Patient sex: M
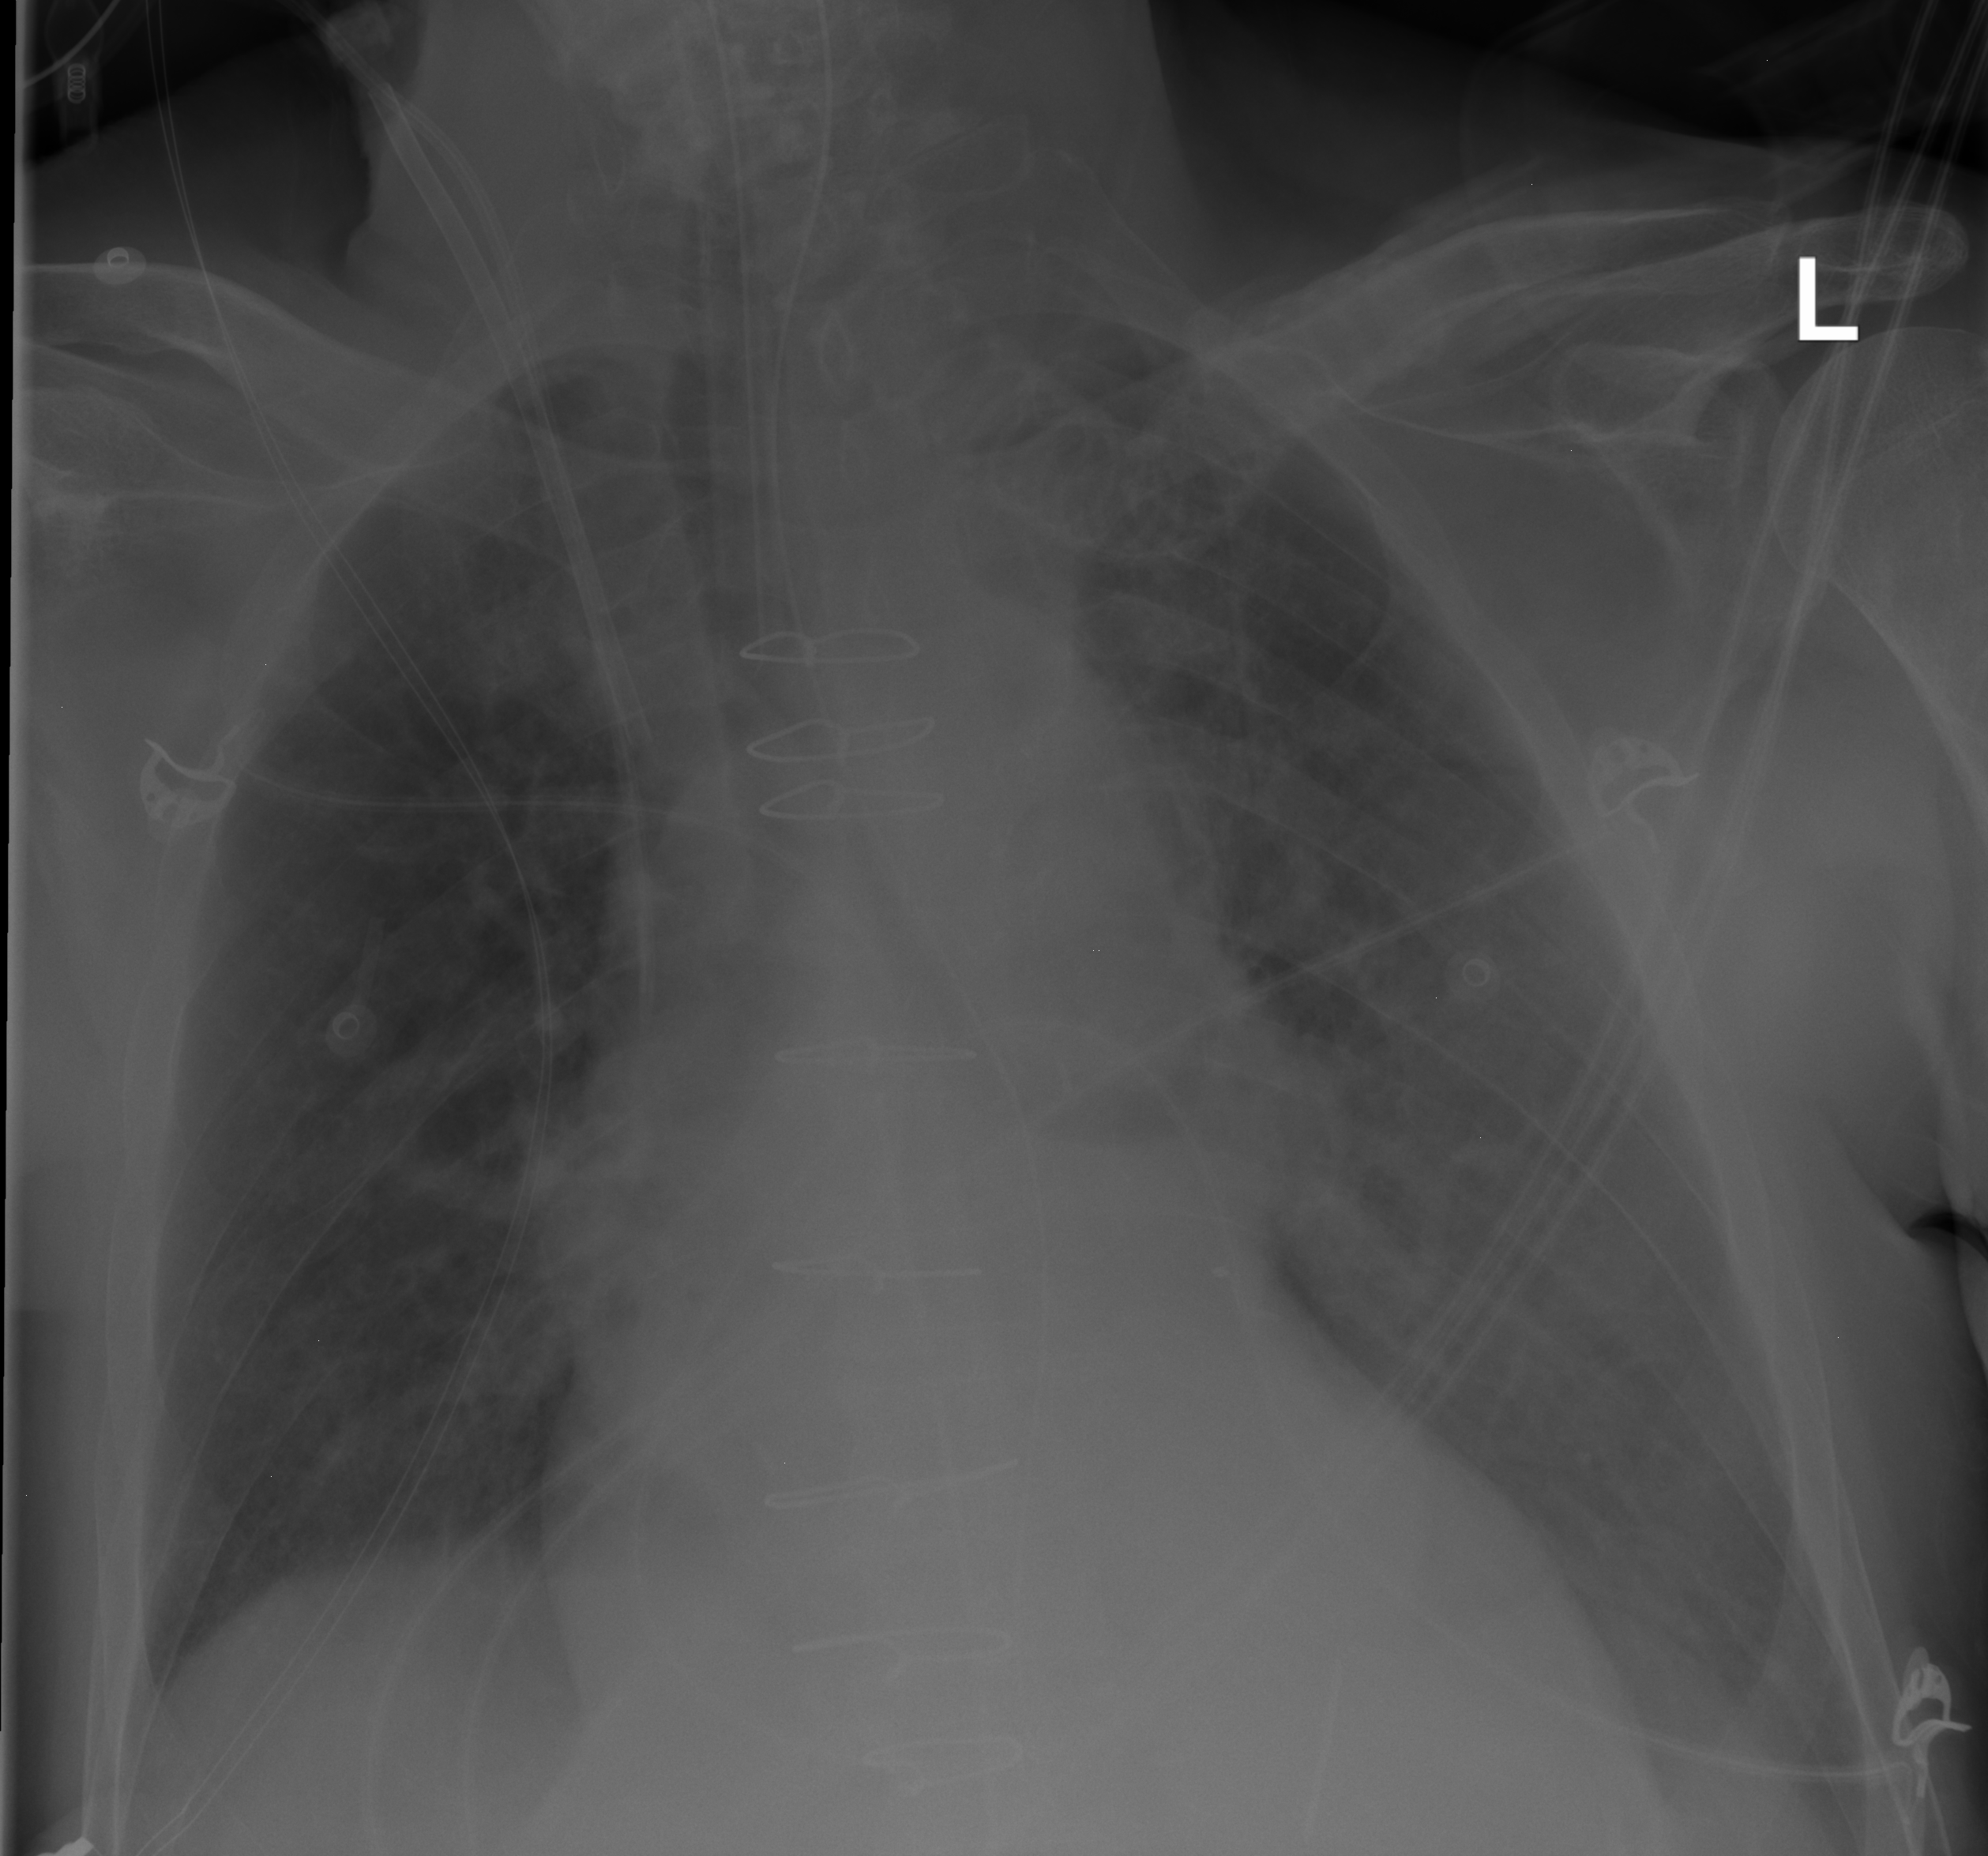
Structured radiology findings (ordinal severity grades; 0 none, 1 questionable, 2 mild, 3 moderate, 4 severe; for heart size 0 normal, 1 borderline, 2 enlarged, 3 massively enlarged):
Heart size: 2
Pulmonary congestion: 2
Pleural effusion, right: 0
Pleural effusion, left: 2
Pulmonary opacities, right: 0
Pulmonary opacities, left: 0
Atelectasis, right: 0
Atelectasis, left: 2